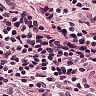
Metastatic tissue present: no